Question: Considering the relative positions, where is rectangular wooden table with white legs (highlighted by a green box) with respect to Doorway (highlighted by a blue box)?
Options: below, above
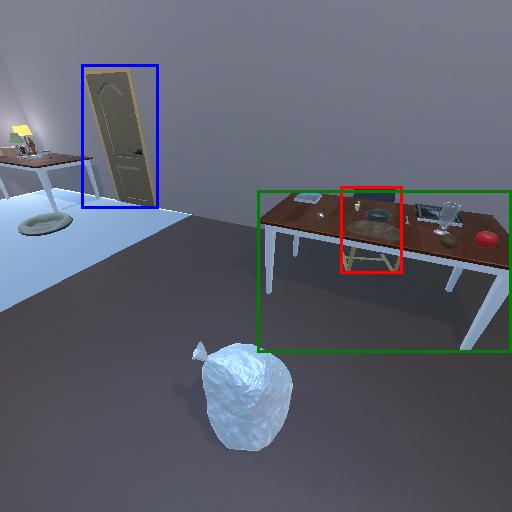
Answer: below